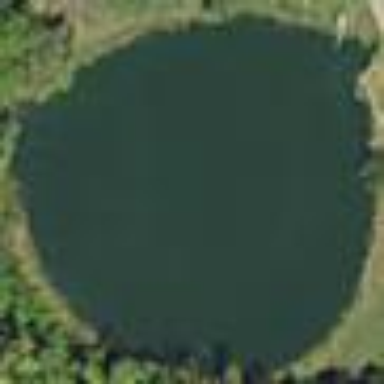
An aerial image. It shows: Pond surrounded by natural water.